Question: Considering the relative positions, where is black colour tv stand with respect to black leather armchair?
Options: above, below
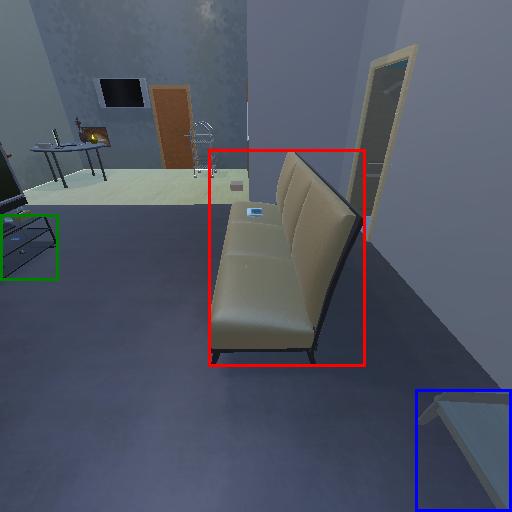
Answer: above